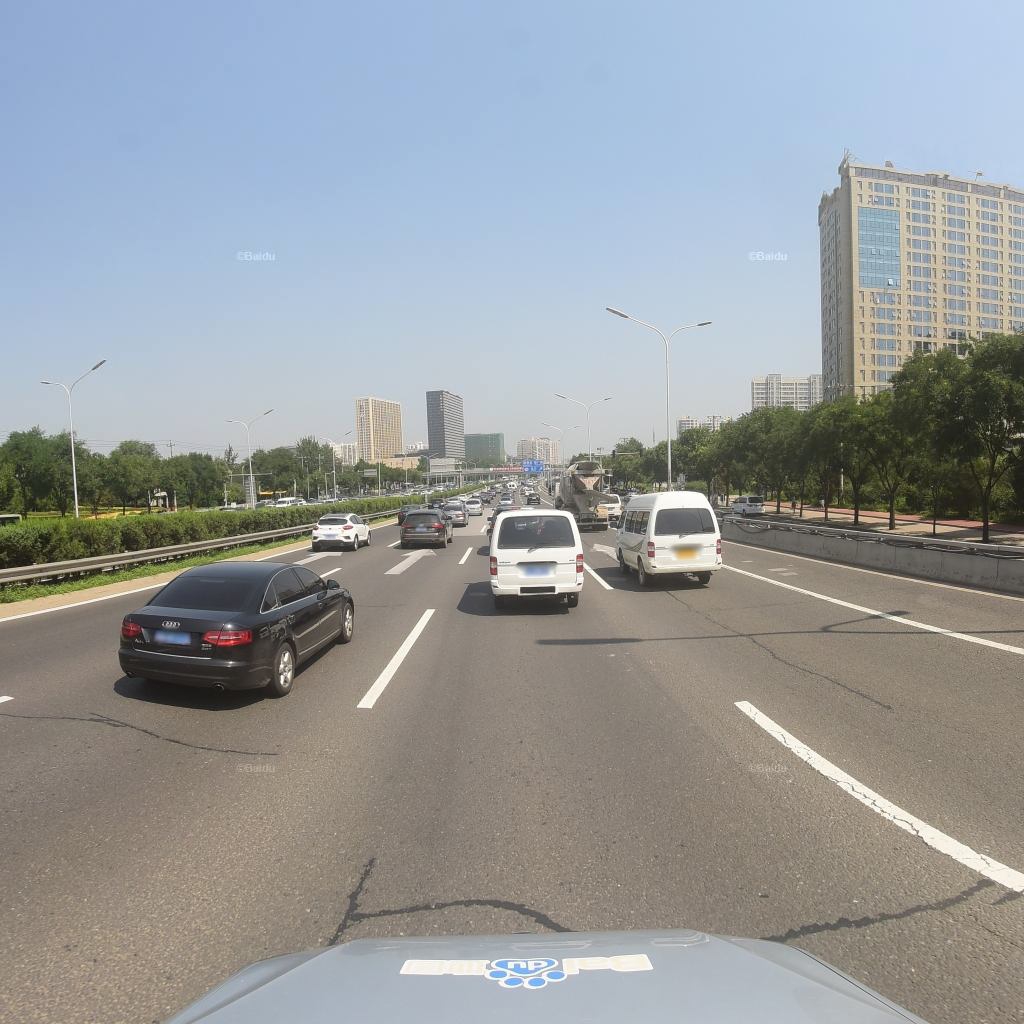
Region: Fengtai
Road damage annotations: transverse patch, transverse patch, longitudinal patch, transverse patch, transverse patch, longitudinal patch, transverse patch